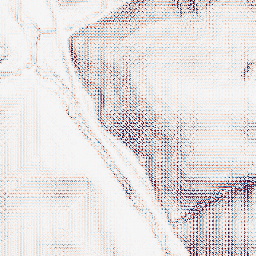
Category: wavelet
Decomposition family: wavelet_biorthogonal
Decomposition parameters: wavelet: bior1.3
level: 2
Upsampling method: regularized
Upsampling parameters: scale: 4
lambda_reg: 0.1
Upsampling scale: 4